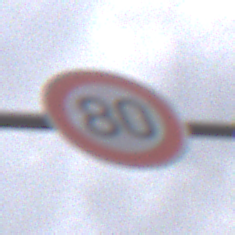
Verkehrszeichen: Geschwindigkeit80
Umgebung: Outdoor, Suburban
Tageszeit: MorningAfternoon
Wetter: PartlyCloudy
Licht: Natural
Jahreszeit: NotSpecified
Kontrast: LowContrast